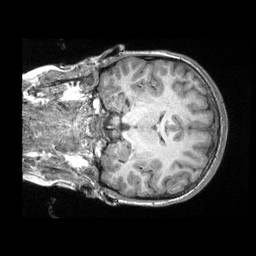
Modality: T1w
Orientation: coronal
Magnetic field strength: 3 T